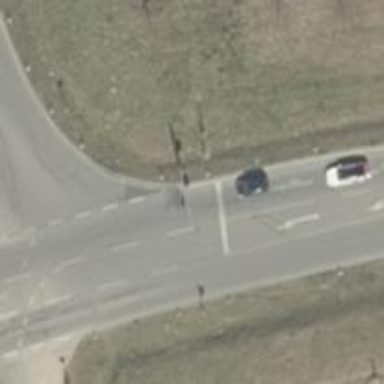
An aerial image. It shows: Secondary road with asphalt surface and lane markings.